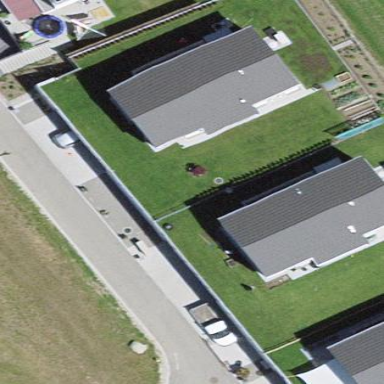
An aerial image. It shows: Simple and straightforward house.